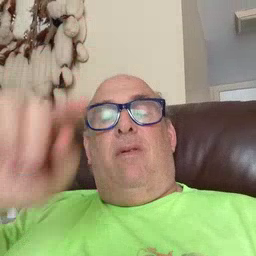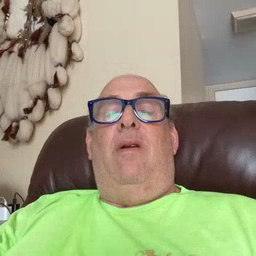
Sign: garbage